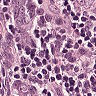
Metastatic tissue present: yes